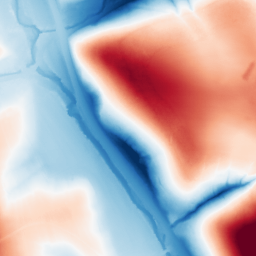
Category: classical
Decomposition family: gaussian_anisotropic
Decomposition parameters: sigma_x: 50
sigma_y: 50
Upsampling method: sinc_hamming
Upsampling parameters: scale: 4
kernel_size: 16
Upsampling scale: 4